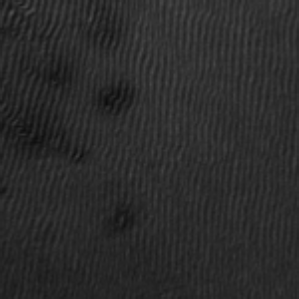
Label: frost